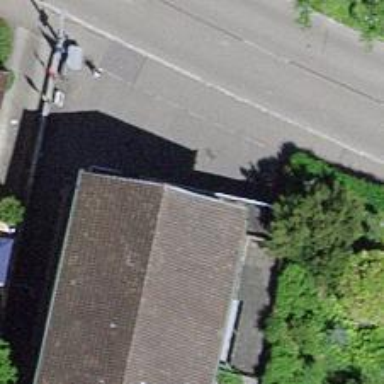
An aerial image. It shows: Convenience shop.